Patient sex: M
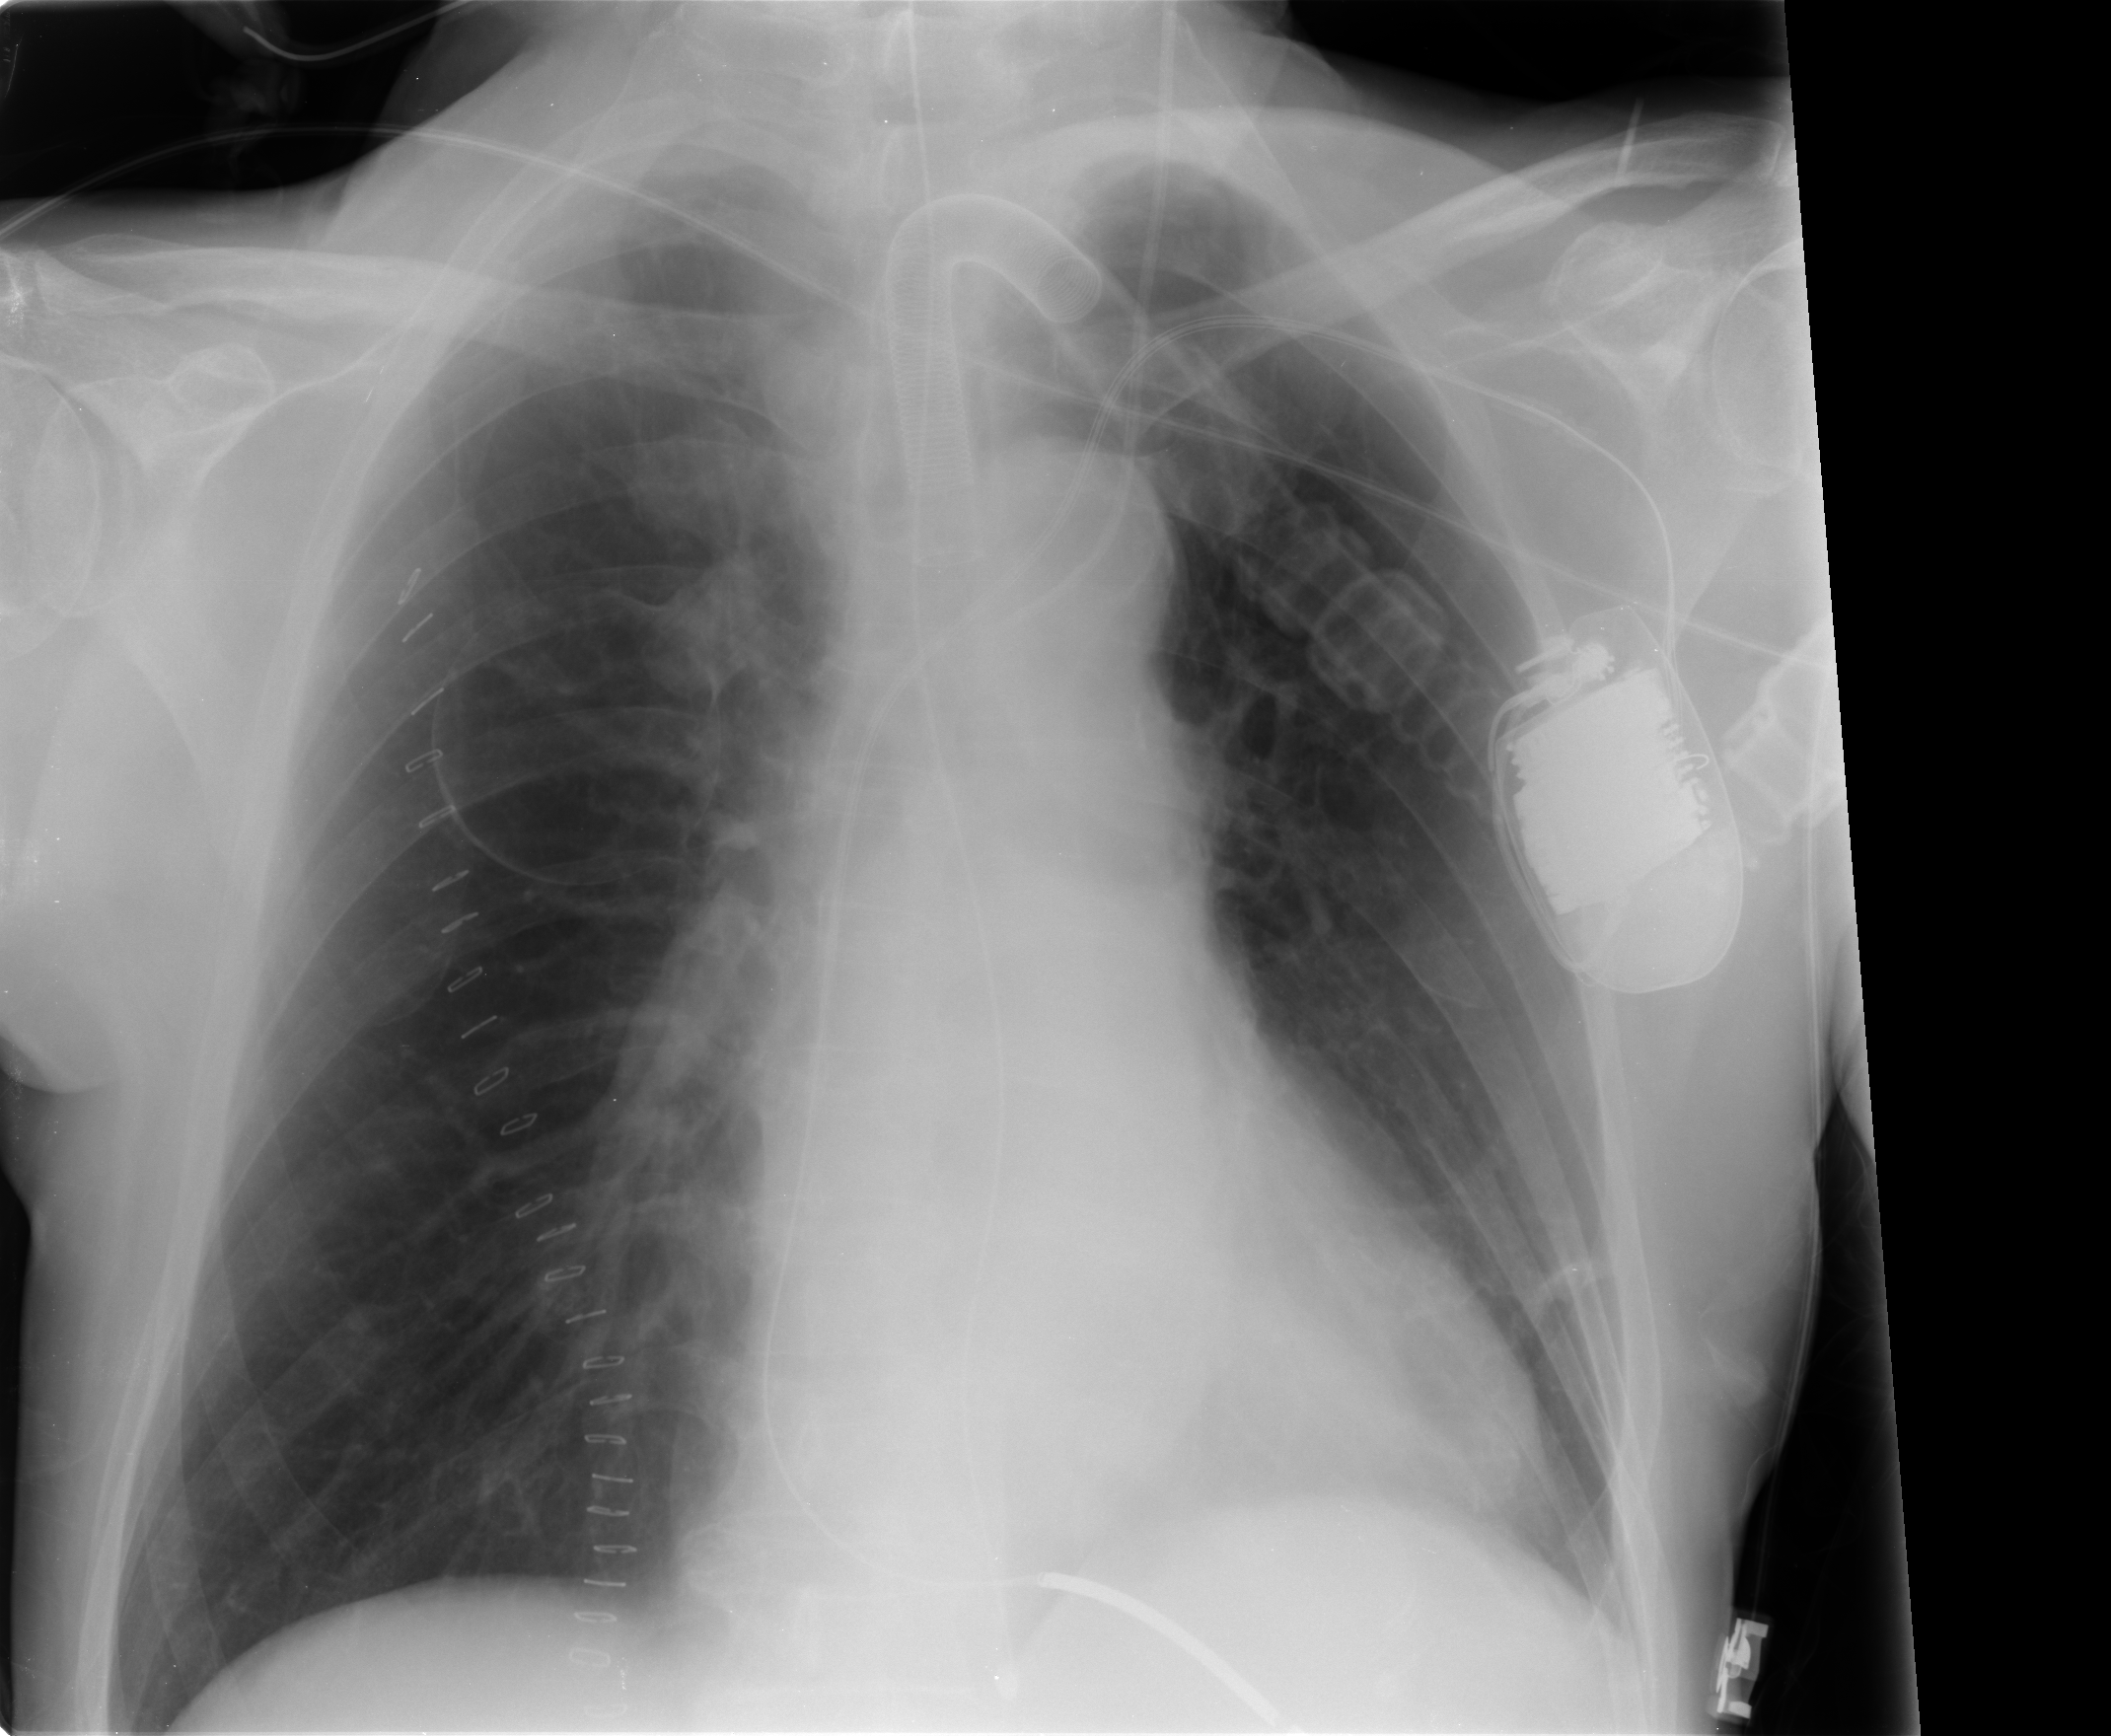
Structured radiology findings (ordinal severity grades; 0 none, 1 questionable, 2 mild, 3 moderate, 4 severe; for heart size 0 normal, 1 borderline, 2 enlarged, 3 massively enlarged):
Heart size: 2
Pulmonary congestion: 0
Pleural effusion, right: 0
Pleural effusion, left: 2
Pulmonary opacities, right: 0
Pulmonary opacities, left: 1
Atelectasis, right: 0
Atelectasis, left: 2